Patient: sex M, age 54
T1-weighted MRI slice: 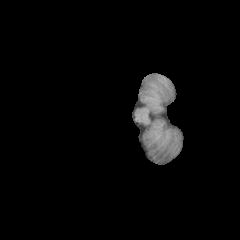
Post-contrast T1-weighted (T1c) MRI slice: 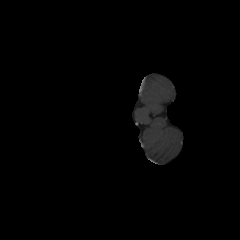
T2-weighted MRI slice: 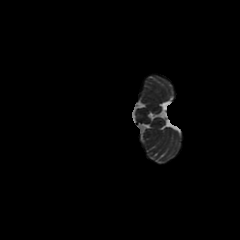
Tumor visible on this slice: no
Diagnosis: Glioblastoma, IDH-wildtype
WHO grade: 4